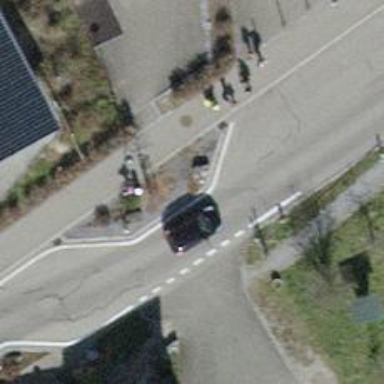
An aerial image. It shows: Residential road with asphalt surface and sidewalks on both sides. The road features traffic calming chicane.